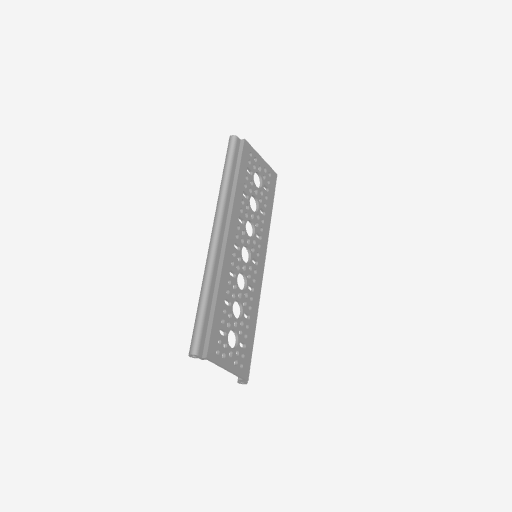
Part: RailChannel7H